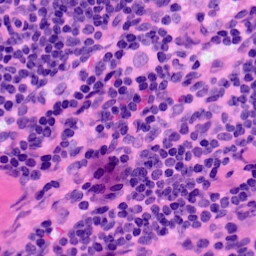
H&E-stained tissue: LymphNode